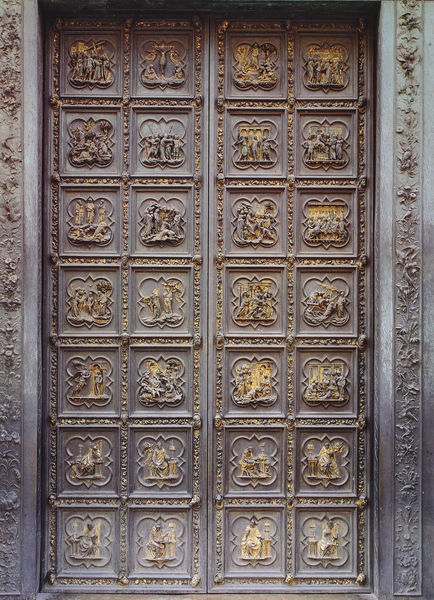
Titel: Nordtür
Künstler: Lorenzo Ghiberti
Standort: Florenz, Baptisterium (EU - I - Toskana)
Schlagwörter: blau, menschen, blumen, grau, holz, schwarz, szene, tür, fächer, ornament, bibel, neues testament, silber, felder, kirche, gold, borte, türe, figuren, bordüre, nahaufnahme, ornamente, verzierung, bronze, tor, figurn, foto, rechtecke, eingang, messing, vergoldet, rechteck, fries, quadrate, portal, christus, altes testament, florenz, kasetten, szenen, quadrat, verzierungen, verkündigung, abbildungen, motive, baptisterium, ghiberti, vierpass, eingangstür, spalt, schnitereien, vergodet, sibler, abbildunge